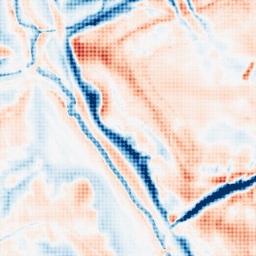
Category: trend_removal
Decomposition family: local_polynomial
Decomposition parameters: window_size: 31
degree: 1
Upsampling method: sinc_hamming
Upsampling parameters: scale: 8
kernel_size: 8
Upsampling scale: 8